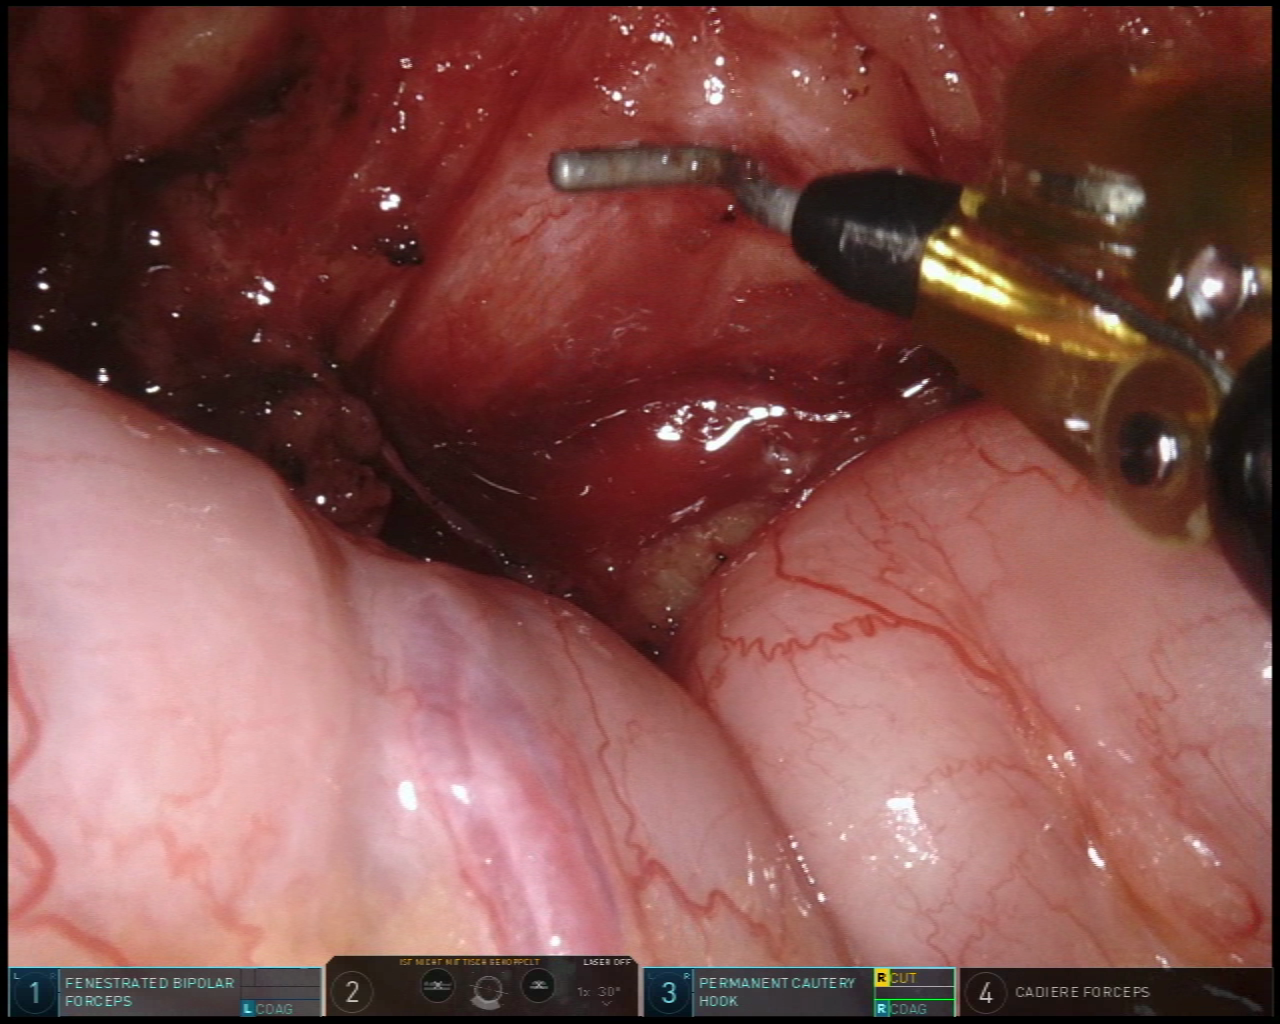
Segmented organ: inferior_mesenteric_artery
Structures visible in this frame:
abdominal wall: no
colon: no
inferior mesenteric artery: yes
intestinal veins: no
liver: no
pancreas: no
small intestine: yes
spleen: no
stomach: no
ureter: no
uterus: no
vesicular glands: no